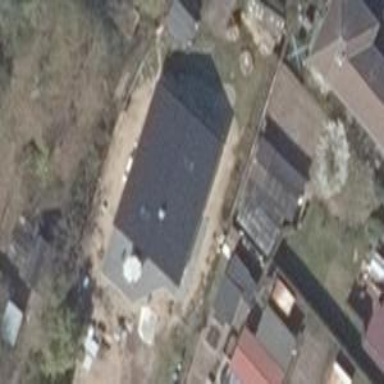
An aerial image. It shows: Simple house.